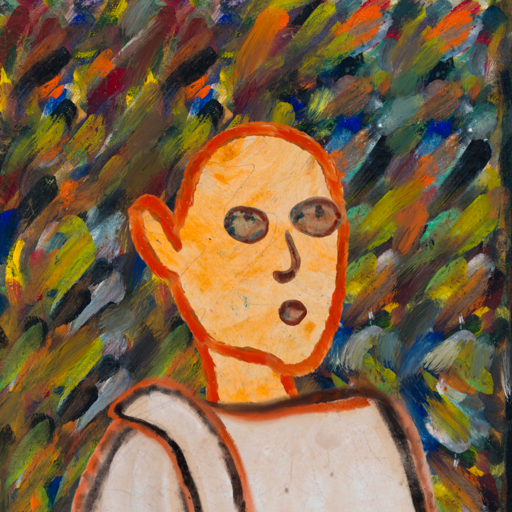
Background: An_Impression, Head And Neck Side: Experience, Face Side: Orphan, Bust: Roy_Bahadur, Hair Side: Blank, Head Accessory: Blank, Second Necklace: Blank, Necklace: Blank, Baby: Blank